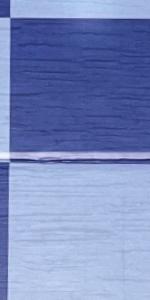
Label: Empty